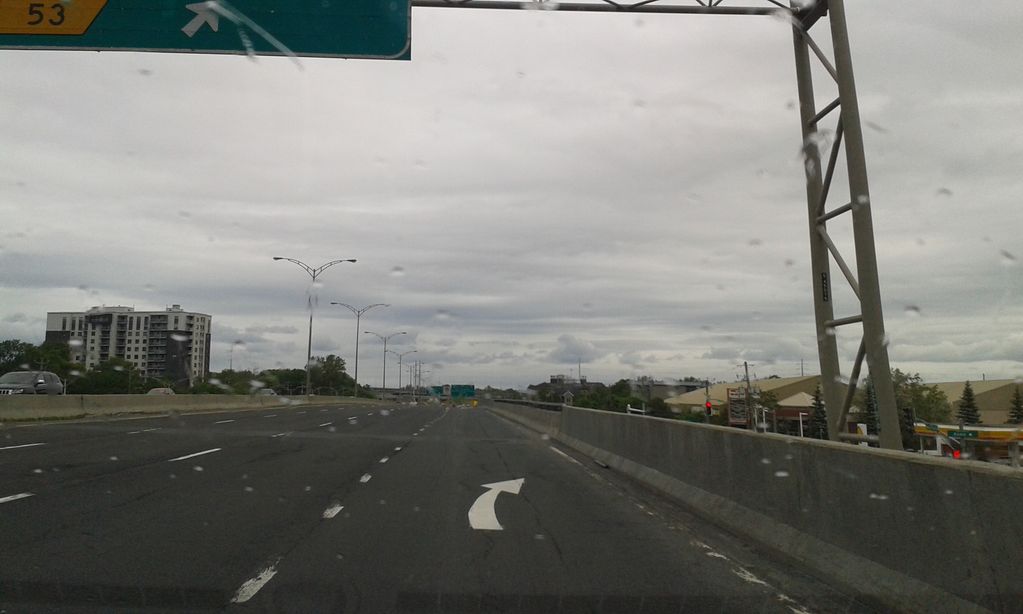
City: montreal